Question:
<URL>
i have this dynamic object. it is an array of object. i want to do a foreach loop in this object array.
i can foreach for a single object like below
'''
foreach (KeyValuePair<dynamic, dynamic> pair in jsonstaticobj1232)
{
dwt.Add(pair.Key, pair.Value);
}
'''
but how to foreach loop in a obj array?
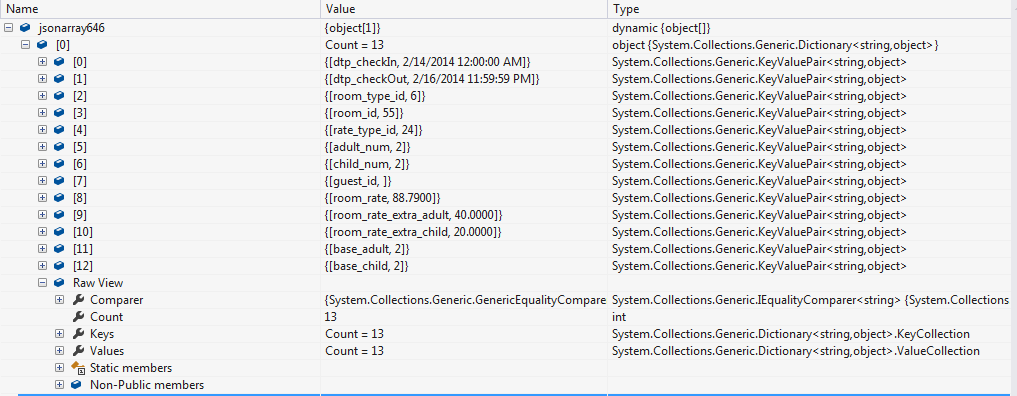
Answer: foreach loop for dynamic object in array.
'''
foreach (dynamic dObject in mArray)
{
}
'''